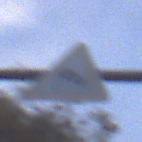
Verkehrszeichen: SeitenwindVonLinks
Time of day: SunriseSunset
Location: Outdoor (Urban)
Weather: PartlyCloudy
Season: NotSpecified
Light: Natural